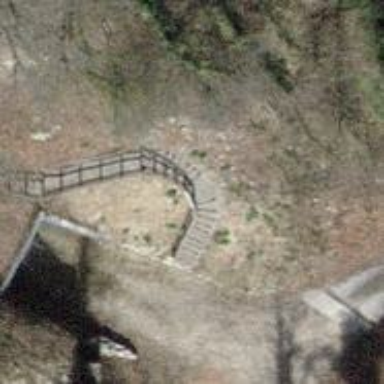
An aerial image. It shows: Road with steps.